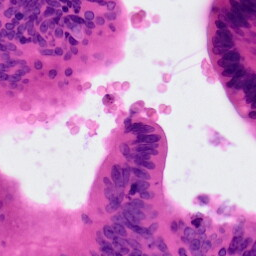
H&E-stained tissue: Colon